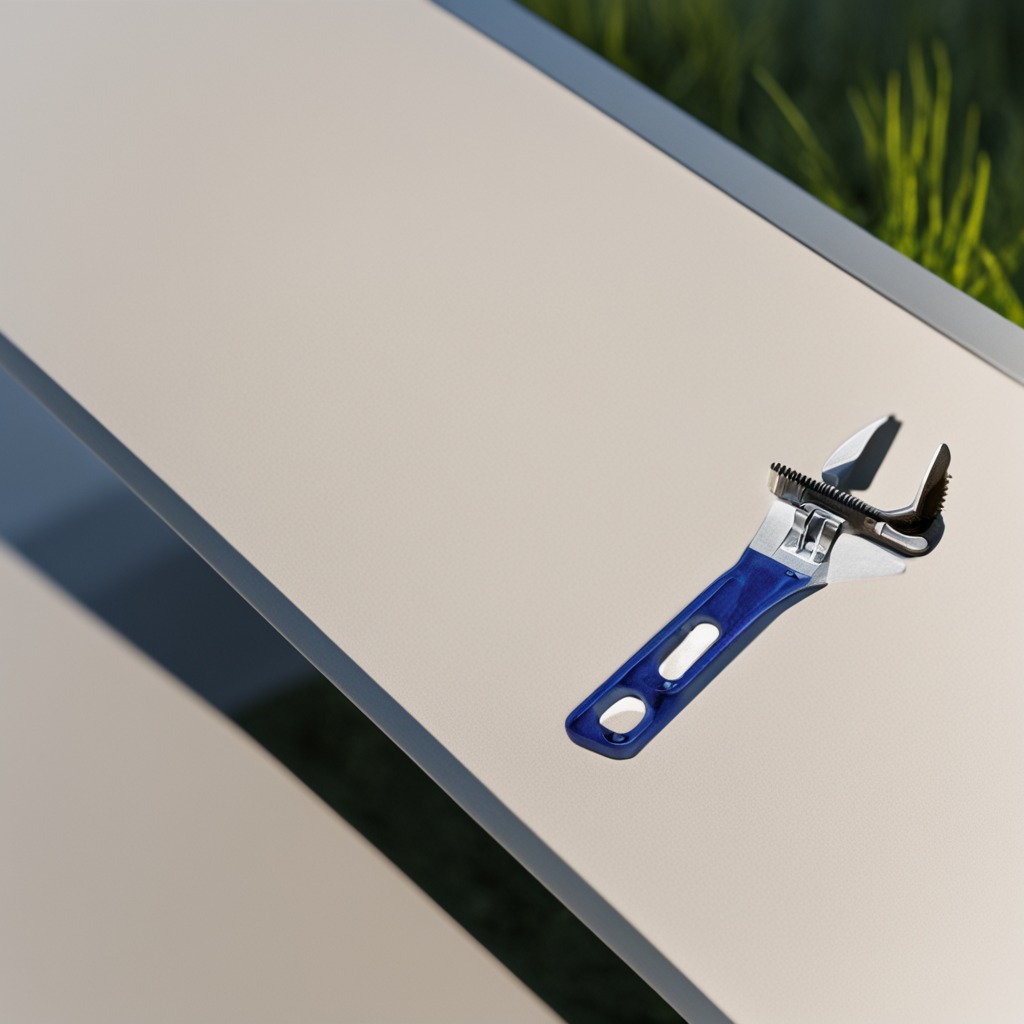
An wrench lies on a clean utility table in a temporary outdoor tool station.